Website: apple-inc
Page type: account-selection
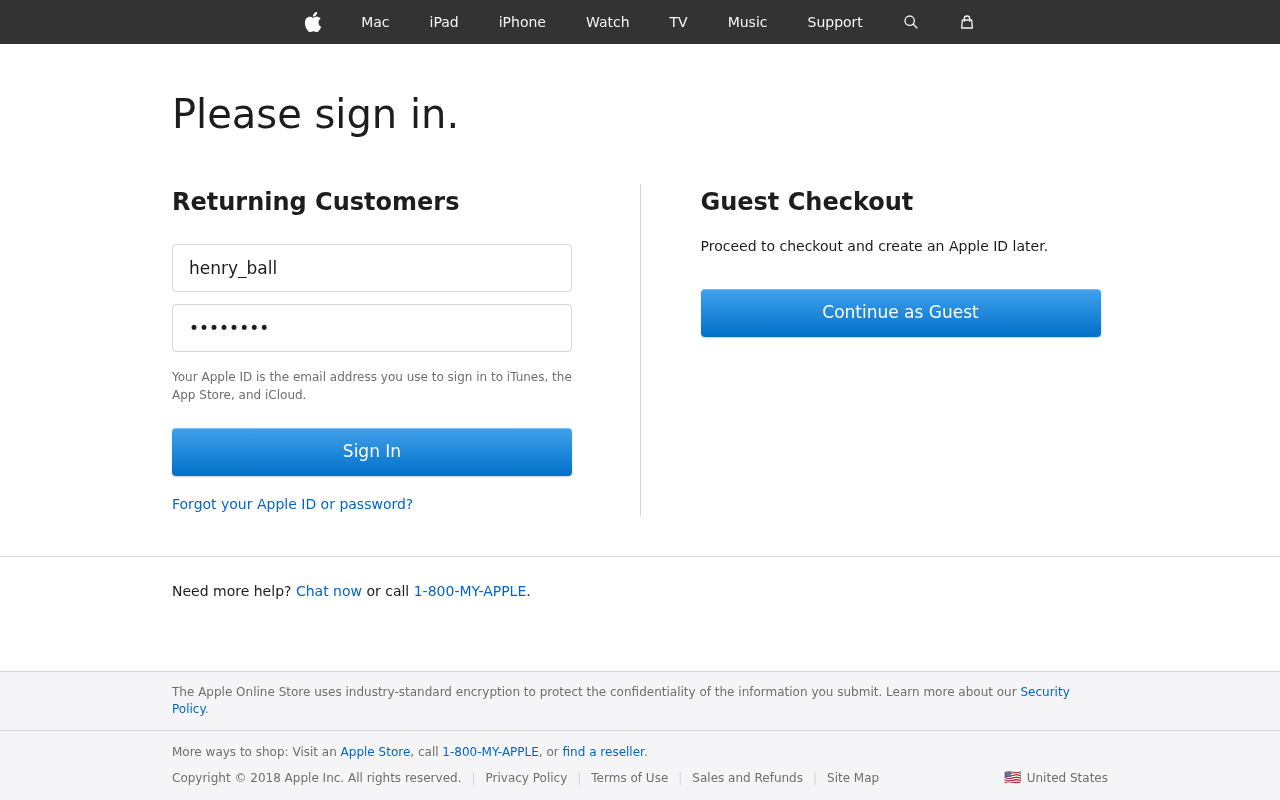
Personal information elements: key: PII_LOGIN_USERNAME
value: henry_ball